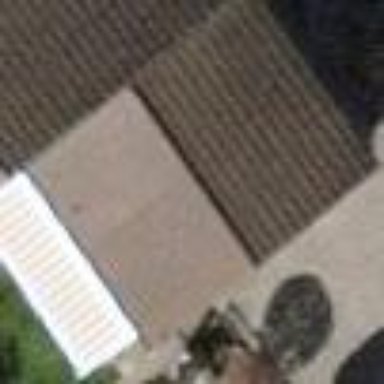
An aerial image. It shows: Garage building.